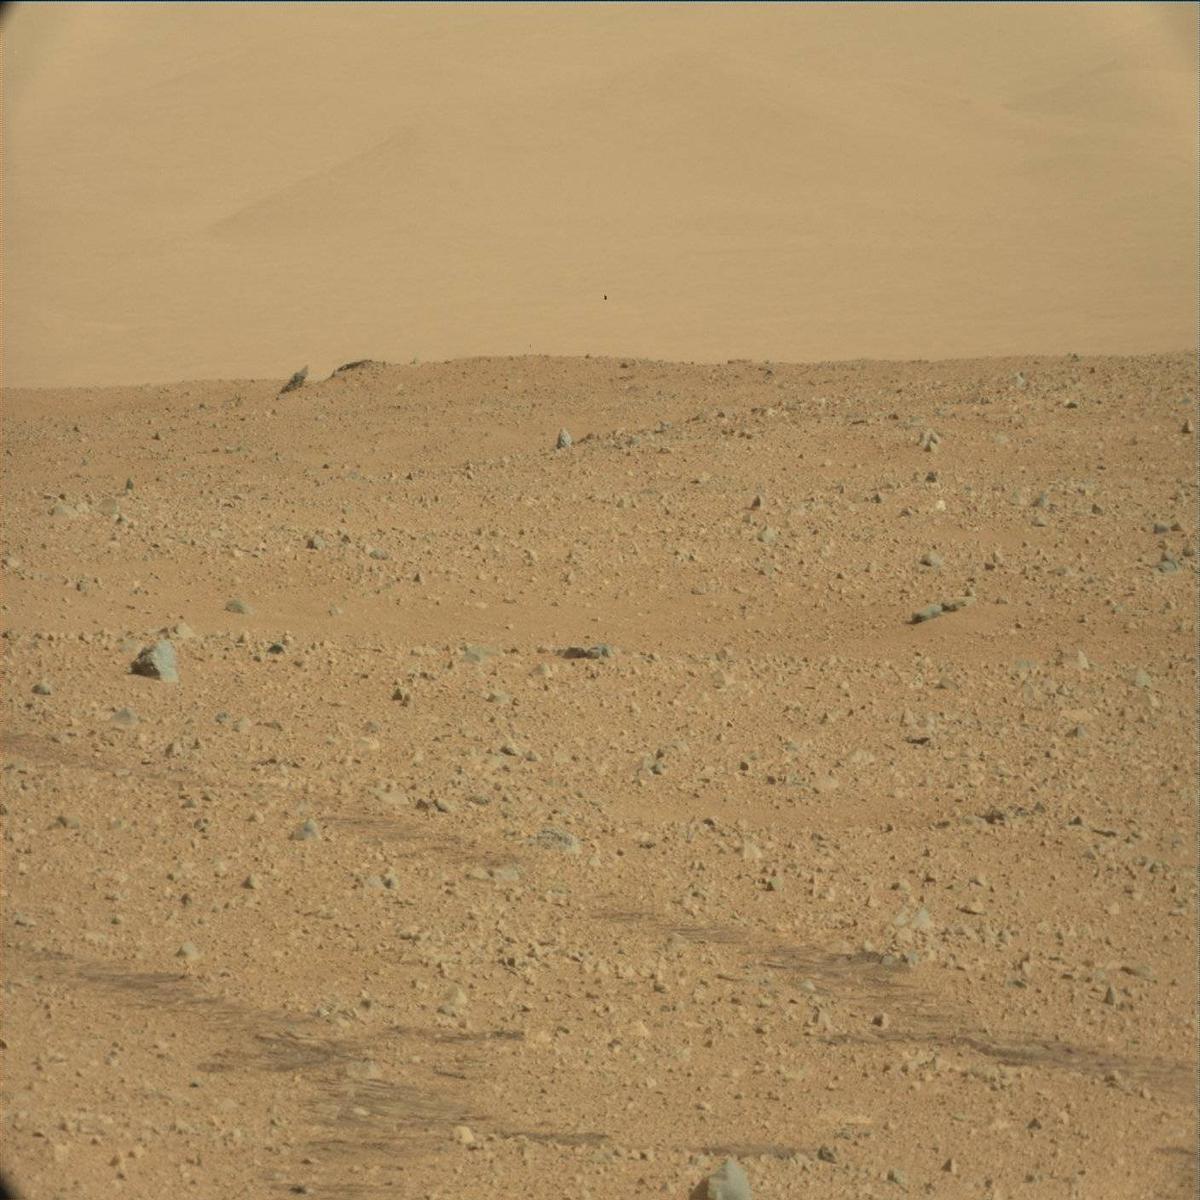
Terrain classes present: Bedrock, Ridge, Rock, Sand / Soil